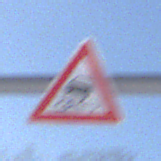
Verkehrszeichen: SchleuderOderRutschgefahr
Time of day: MorningAfternoon
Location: Outdoor (Nature)
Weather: PartlyCloudy
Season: Winter
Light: Natural